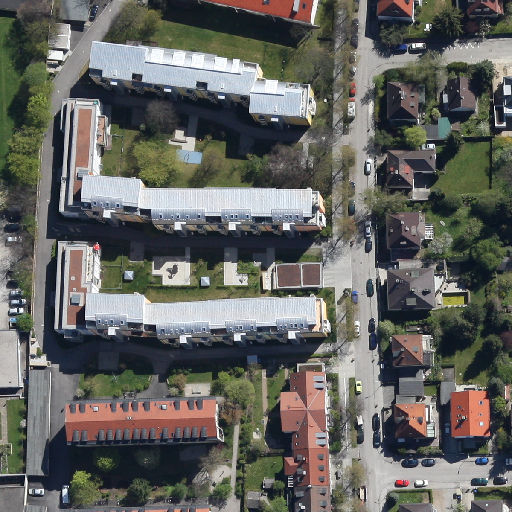
Referring expression: road